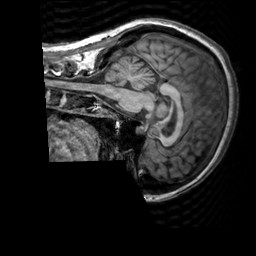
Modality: T1w
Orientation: sagittal
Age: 46
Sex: female
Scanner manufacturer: siemens
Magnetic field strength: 3 T
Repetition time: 2.3 s
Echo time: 0.00303 s